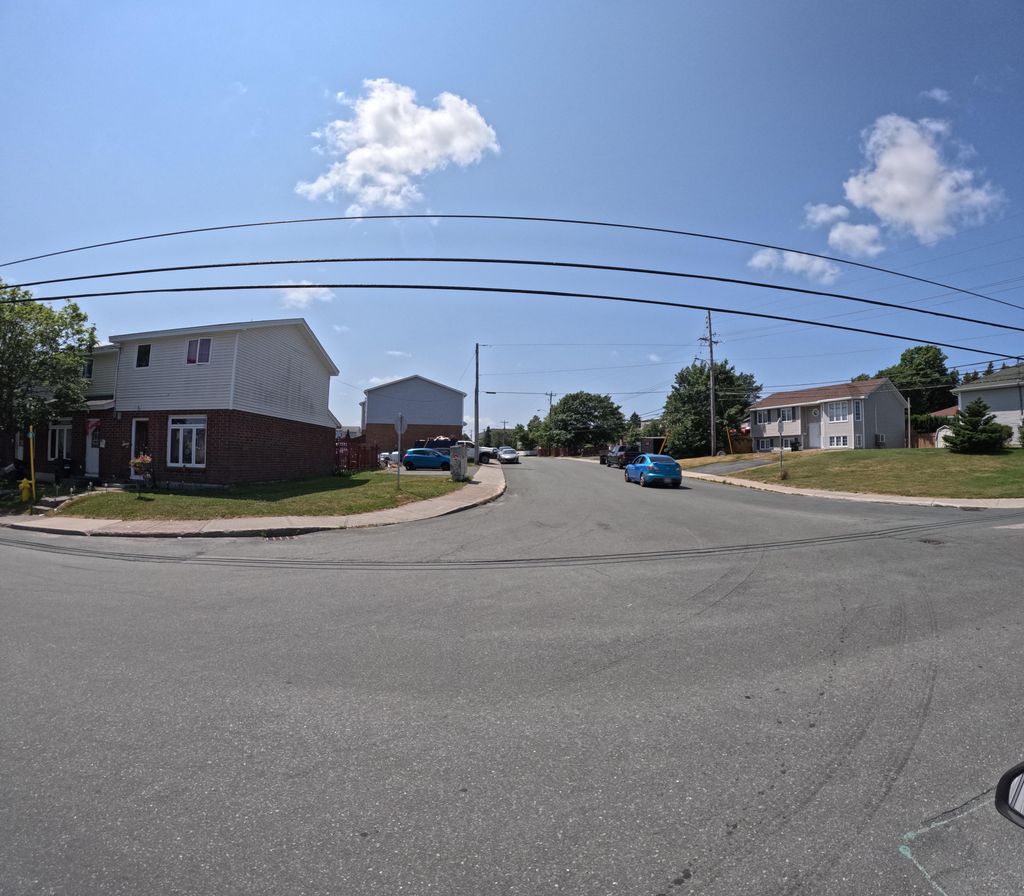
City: st_johns